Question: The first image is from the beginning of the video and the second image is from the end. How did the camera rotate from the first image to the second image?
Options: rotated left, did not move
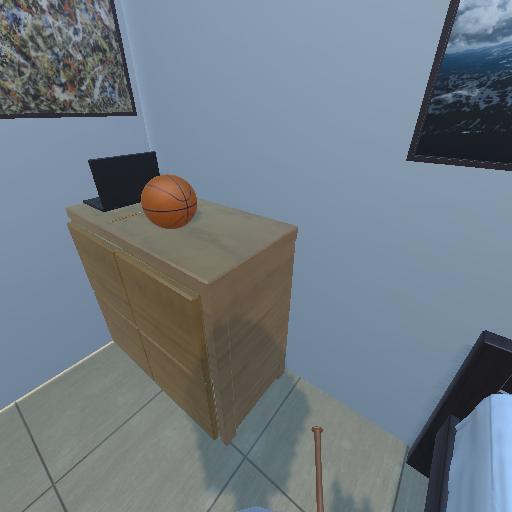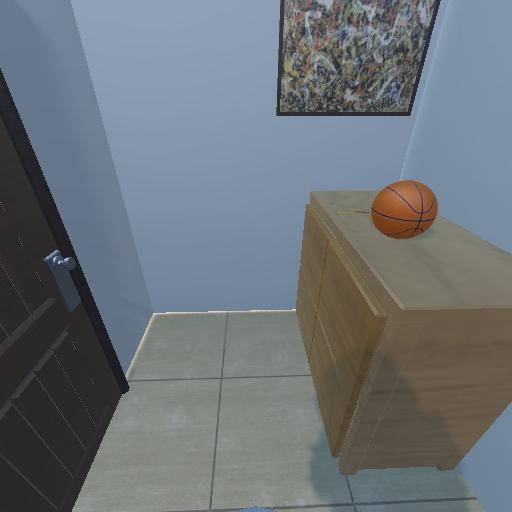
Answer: rotated left